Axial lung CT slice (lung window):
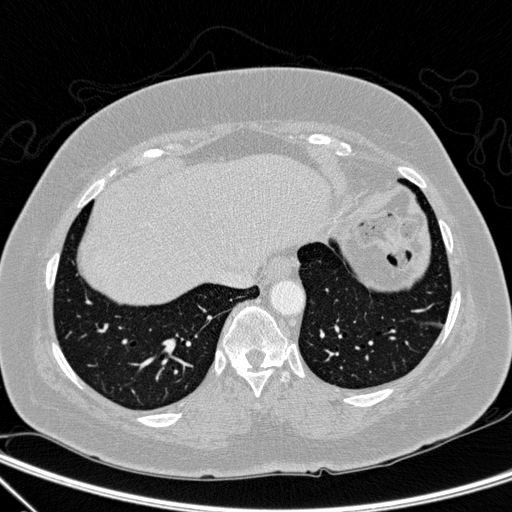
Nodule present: no